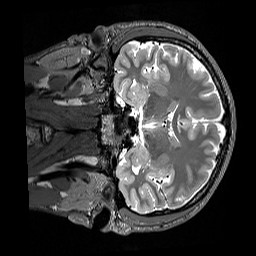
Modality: T2w
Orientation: coronal
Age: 23
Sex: male
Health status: healthy
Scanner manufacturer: siemens
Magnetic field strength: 3 T
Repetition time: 3.2 s
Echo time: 0.568 s